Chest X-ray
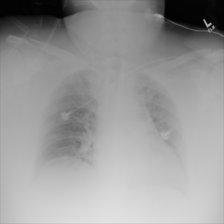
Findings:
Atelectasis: negative
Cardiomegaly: negative
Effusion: negative
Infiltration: negative
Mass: negative
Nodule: negative
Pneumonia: negative
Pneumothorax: negative
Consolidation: negative
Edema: negative
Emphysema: negative
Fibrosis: negative
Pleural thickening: negative
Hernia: negative